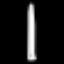
Label: pencil